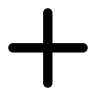
Cursor type: crosshair
OS/theme: linux-bibata
Variant: black